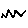
Label: zigzag